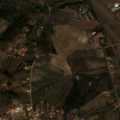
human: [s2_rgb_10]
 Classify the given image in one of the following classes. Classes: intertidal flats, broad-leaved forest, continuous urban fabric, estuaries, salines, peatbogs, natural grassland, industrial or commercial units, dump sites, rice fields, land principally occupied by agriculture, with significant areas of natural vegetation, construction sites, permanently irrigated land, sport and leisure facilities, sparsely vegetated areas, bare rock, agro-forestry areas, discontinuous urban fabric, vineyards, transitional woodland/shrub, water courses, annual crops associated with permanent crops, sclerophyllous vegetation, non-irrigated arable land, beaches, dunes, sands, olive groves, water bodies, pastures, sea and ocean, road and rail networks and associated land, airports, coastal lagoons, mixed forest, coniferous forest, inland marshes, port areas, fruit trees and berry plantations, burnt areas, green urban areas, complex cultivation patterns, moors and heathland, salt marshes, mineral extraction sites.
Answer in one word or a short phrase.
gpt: discontinuous urban fabric, non-irrigated arable land, annual crops associated with permanent crops, complex cultivation patterns, land principally occupied by agriculture, with significant areas of natural vegetation